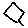
Label: hexagon